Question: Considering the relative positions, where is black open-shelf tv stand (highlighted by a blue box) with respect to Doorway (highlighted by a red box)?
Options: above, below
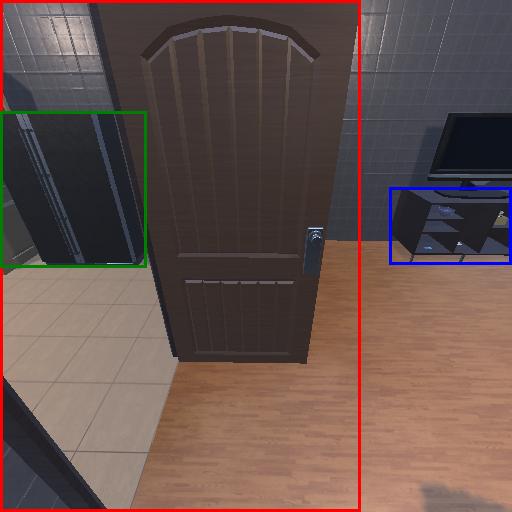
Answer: above